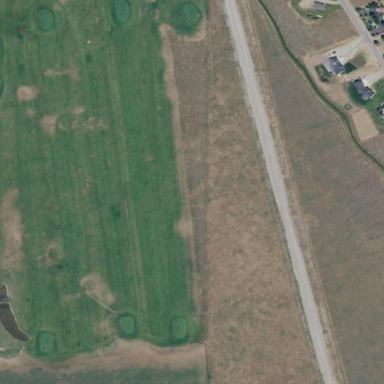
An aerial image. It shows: Golf course.